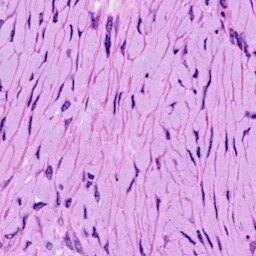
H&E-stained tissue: Ovarian